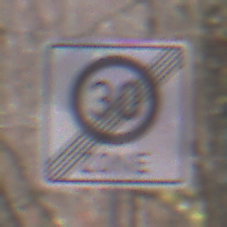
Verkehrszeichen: EndeZone30
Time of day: Midday
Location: Outdoor (Nature)
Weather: Overcast
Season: Autumn
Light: Natural